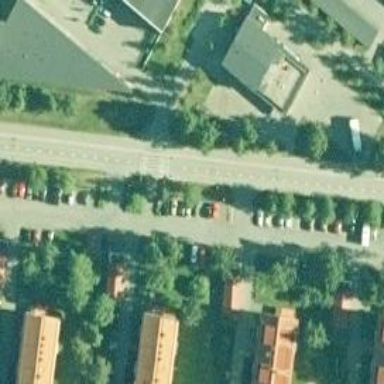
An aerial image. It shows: Asphalt driveway for service vehicles.